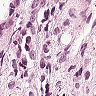
Metastatic tissue present: yes